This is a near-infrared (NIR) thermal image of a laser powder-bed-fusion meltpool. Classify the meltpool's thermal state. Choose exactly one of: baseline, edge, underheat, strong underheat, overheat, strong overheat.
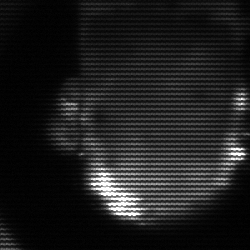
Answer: baseline